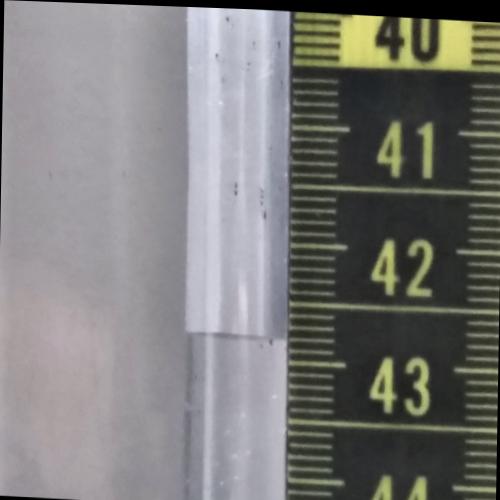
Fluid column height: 42.8 cm